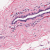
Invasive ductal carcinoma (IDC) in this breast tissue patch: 0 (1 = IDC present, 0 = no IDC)